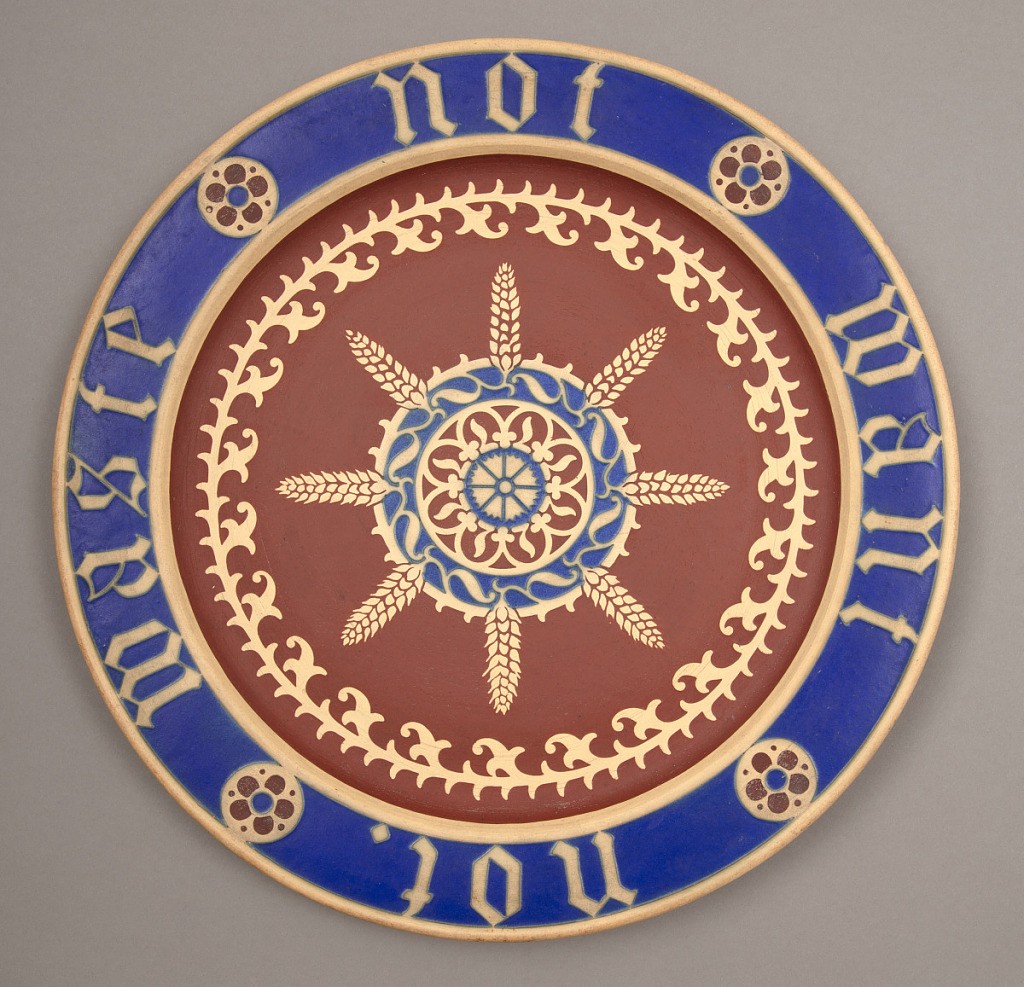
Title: Waste Not Want Not
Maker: A.W.N. Pugin, English, 1812–1852
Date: ca. 1850
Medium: Glazed earthenware, inlaid in the encaustic technique
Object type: Plate
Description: Circular, with blue border inscribed "Waste Not Want Not," in the center a rosette with ears of wheat and a stylized leaf border.